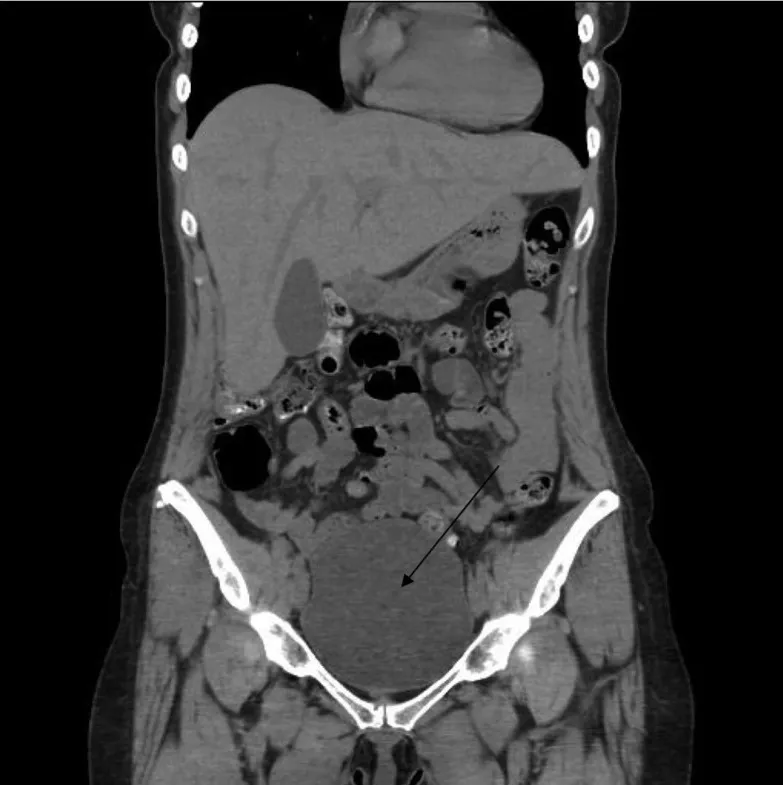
CT scan demonstrating distended urinary bladder in the pelvis.
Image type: radiology (ct)